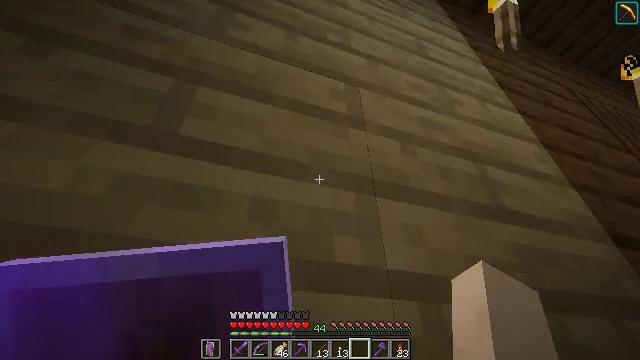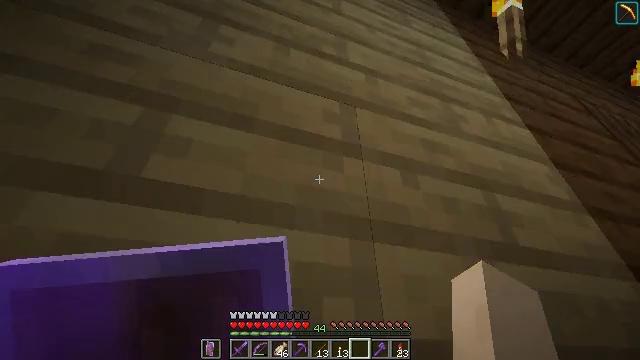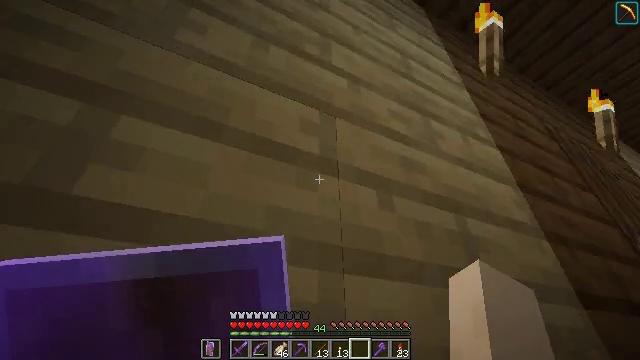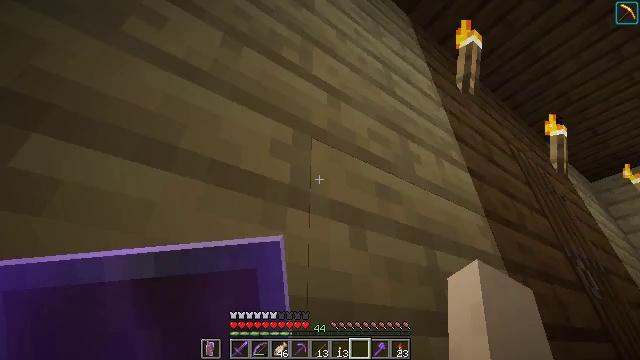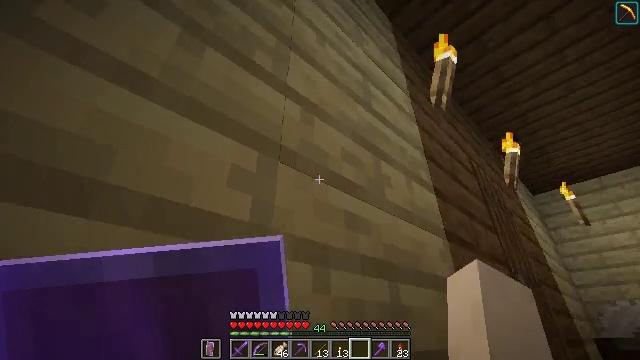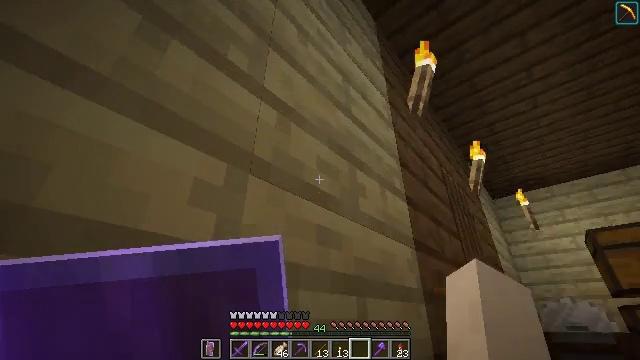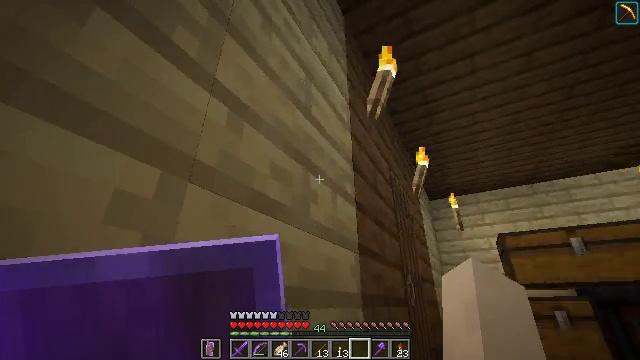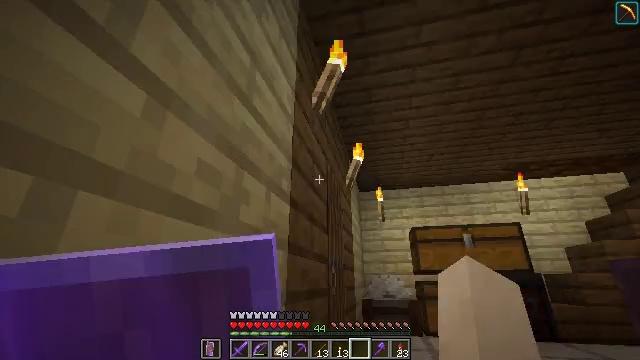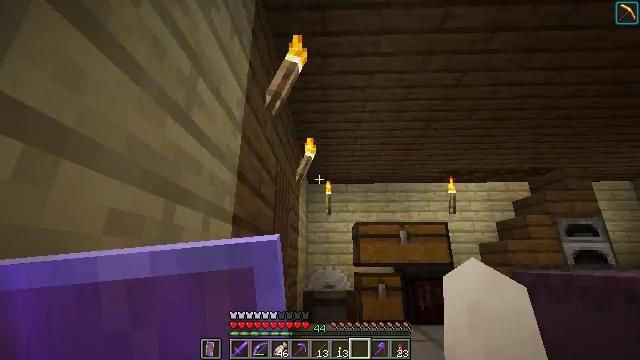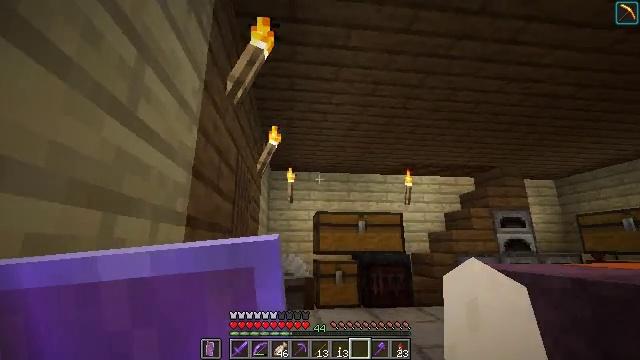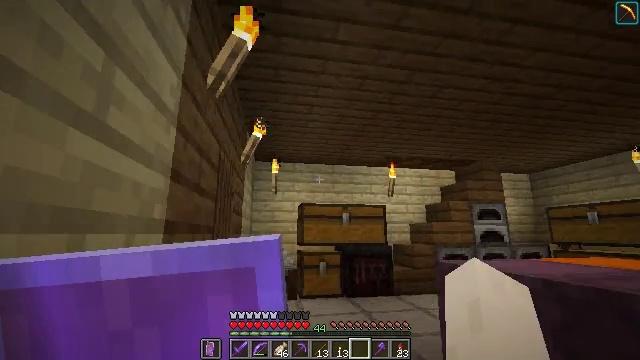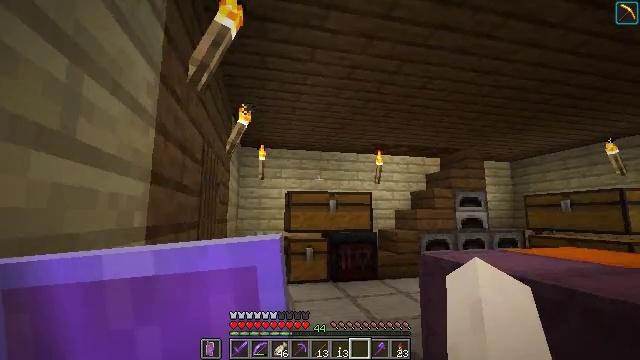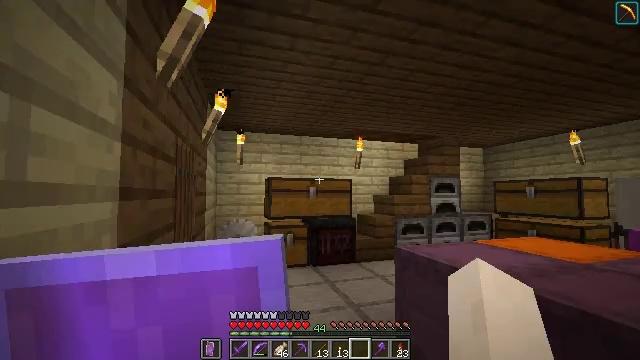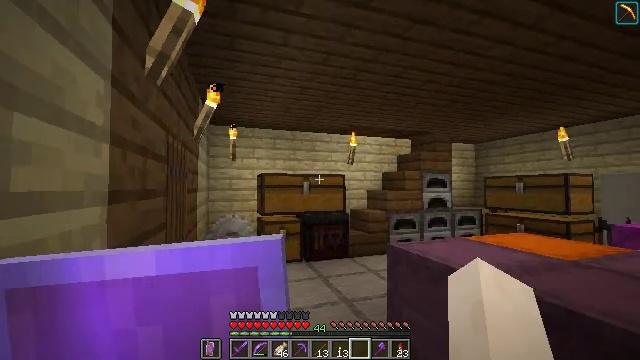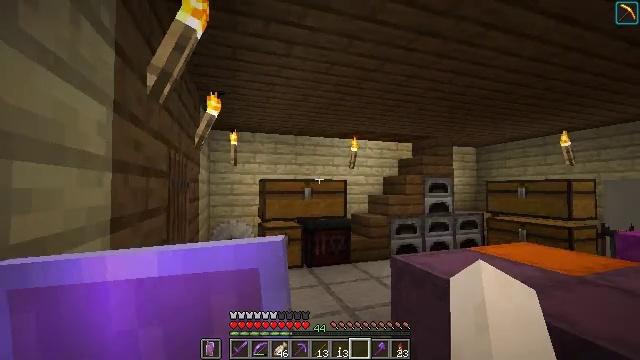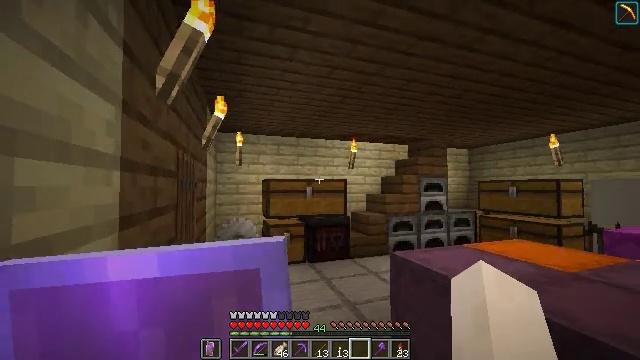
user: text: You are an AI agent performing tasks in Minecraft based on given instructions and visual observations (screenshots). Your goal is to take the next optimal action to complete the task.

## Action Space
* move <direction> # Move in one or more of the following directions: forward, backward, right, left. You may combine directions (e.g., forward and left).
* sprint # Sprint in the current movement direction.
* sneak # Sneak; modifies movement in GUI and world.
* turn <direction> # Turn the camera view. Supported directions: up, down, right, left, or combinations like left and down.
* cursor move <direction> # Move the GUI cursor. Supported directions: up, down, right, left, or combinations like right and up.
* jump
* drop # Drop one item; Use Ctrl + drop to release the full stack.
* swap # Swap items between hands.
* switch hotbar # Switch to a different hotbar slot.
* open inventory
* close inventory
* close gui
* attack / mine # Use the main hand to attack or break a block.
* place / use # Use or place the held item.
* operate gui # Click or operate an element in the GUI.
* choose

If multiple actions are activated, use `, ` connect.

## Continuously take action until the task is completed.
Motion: motion action
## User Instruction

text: craft item soul torch
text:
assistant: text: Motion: move forward, sprint
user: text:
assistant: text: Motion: move forward, sprint, turn right and down
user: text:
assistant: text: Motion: move forward, sprint, turn right and down
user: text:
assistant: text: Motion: move forward, sprint, turn right and down
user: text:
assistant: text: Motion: move forward, sprint, turn right and down
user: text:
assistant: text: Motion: move forward, sprint, turn right and down
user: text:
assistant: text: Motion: move forward, sprint, turn right and down
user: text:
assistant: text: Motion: move forward, sprint, turn right and down
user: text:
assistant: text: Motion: move forward, sprint, turn right and down
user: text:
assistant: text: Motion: move forward, sprint, turn right and down
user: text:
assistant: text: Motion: move forward, sprint, turn right and down
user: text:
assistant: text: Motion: move forward, sprint, turn right and down
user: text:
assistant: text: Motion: move forward, sprint, turn right and down
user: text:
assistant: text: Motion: move forward, sprint
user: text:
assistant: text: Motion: move forward, sprint
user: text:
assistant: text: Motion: move forward, sprint, turn right and down
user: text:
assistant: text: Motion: move forward, sprint, turn right and down
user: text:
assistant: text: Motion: move forward, sprint, turn right
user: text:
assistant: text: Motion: move forward, sprint
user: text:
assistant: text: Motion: move forward, sprint
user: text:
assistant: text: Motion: move forward, sprint, turn right and down
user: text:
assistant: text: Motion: move forward, sprint, turn right and down
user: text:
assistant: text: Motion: move forward, sprint, turn right and down
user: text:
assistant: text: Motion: move forward, sprint
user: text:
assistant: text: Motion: move forward, sprint
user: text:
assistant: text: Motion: move forward, sprint
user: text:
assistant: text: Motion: move forward, sprint
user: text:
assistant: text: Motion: move forward, sprint
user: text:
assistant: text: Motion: move forward, sprint, turn right
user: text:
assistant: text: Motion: move forward, sprint, turn right